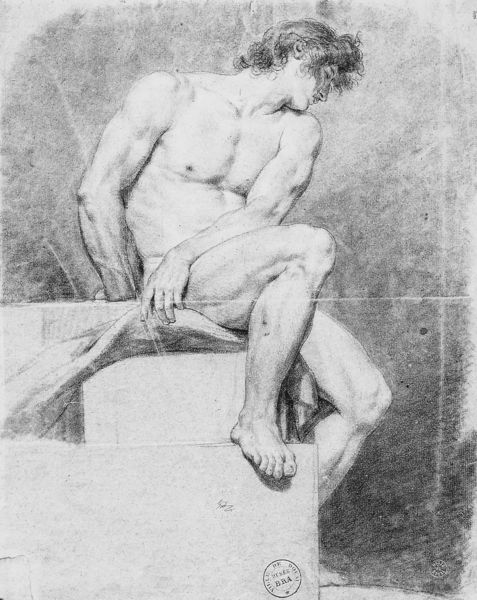
Titel: Studie eines Mannes
Künstler: Jacques-Louis David
Institution: Douai, Musée de la Chartreuse
Schlagwörter: akt, fuß, hand, kopf, körper, mann, nackt, schatten, weiß, sitzen, brust, grau, haar, hell, licht, mund, nase, ohr, profil, schwarz, zeichnung, tuch, arm, arme, augen, sockel, stein, hals, gewand, haare, sitzend, stoff, decke, kinn, locken, schultern, traurig, beine, bein, füße, seitlich, papier, modell, grafik, nacken, falte, muskeln, atelier, tiefe, laken, podest, knie, wade, zehen, oberkörper, abwenden, muskulös, kohle, schraffur, schwarzweiß, stempel, jüngling, quader, leiden, siegel, drehung, neigen, gwand, männlicher akt, aktzeichnung, besitzstempel